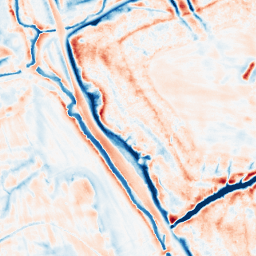
Category: edge_preserving
Decomposition family: bilateral
Decomposition parameters: d: 21
sigma_color: 75
sigma_space: 75
Upsampling method: sinc_hamming
Upsampling parameters: scale: 2
kernel_size: 4
Upsampling scale: 2